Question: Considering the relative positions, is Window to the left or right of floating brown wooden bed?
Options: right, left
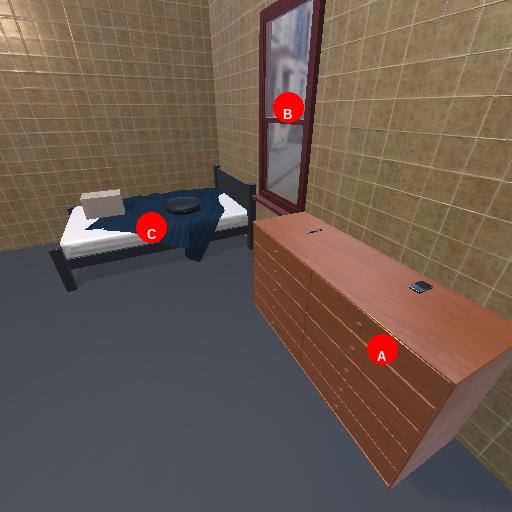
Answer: right